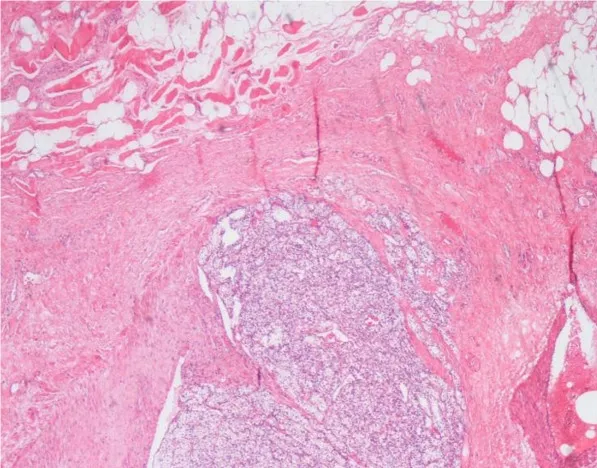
Light microscopy 4X showing malignant cells with clear cytoplasm invading into surrounding soft tissue and skeletal muscle.
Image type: pathology (h&e)